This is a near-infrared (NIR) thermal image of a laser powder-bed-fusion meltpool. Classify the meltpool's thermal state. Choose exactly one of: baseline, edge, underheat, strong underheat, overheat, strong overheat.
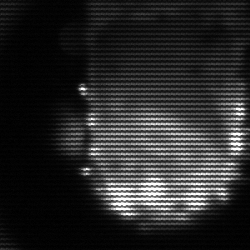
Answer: baseline